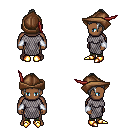
a pixel art fantasy rpg character, male body template, human, dark skin, chain mail, teal pants, white short topknot hairstyle, leather cap, white cloth bracers, gold boots, four views (front, back, left, right), 2x2 character sprite sheet, small pixel art, hard edges, no anti-aliasing